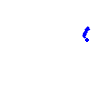
Particle: proton